Question:
im new to laravel. im trying to do php artisan migrate but there is a displayed error. any ideas or clues, suggestions? any help would greatly appreciated.
my mysql has no password, username is root and host is localhost and also i already update the database.php with my mysql config in the config folder of laravel.
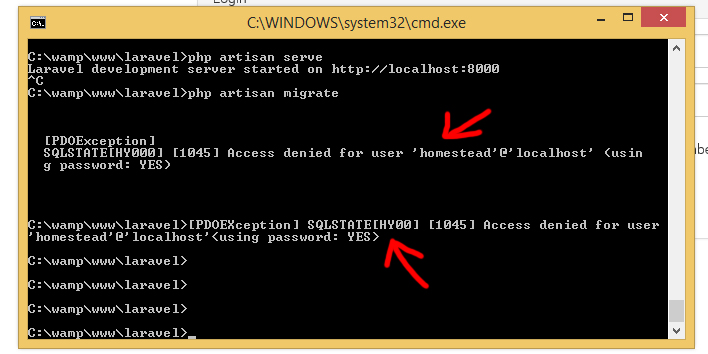
Answer: check your .env file and reconfigure settings that suits your needs.